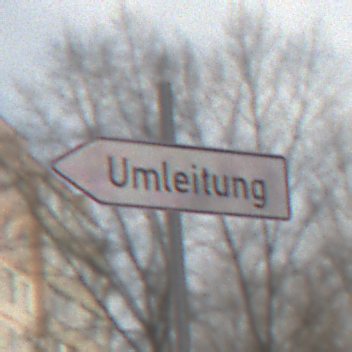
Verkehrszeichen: UmleitungswegweiserLinksweisend
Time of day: MorningAfternoon
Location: Outdoor (Urban)
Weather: PartlyCloudy
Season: NotSpecified
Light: Natural